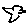
Label: bird